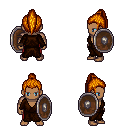
a pixel art fantasy rpg character, male body template, human, dark skin, brown robe, red pants, dark blonde long topknot hairstyle, shield, four views (front, back, left, right), 2x2 character sprite sheet, small pixel art, hard edges, no anti-aliasing